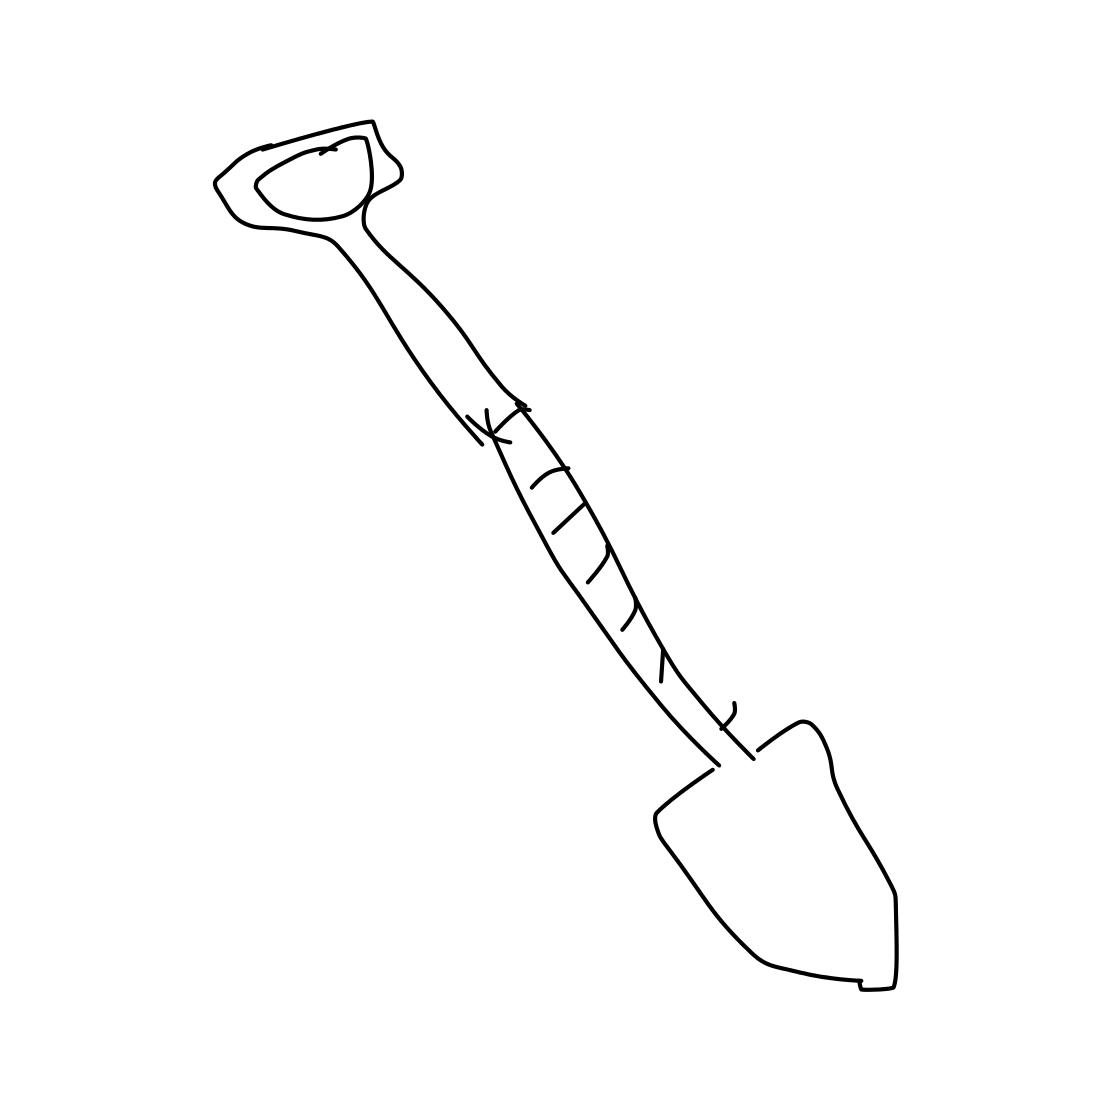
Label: shovel